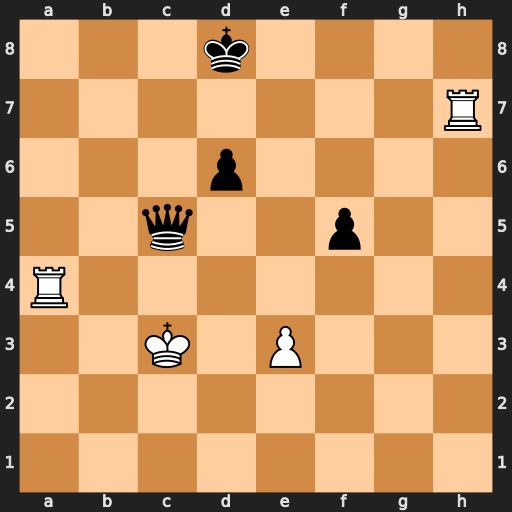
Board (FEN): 3k4/7R/3p4/2q2p2/R7/2K1P3/8/8
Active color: w
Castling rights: -
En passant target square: -
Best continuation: Kd2 Qd5+ Ke1 Kc8 Raa7 Kb8 Rae7